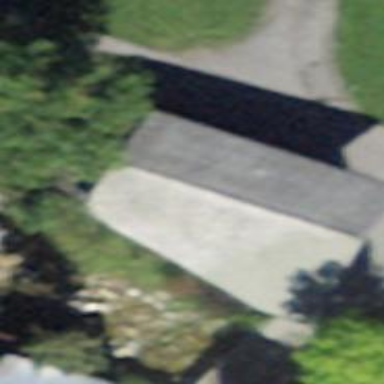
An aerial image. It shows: Garage.